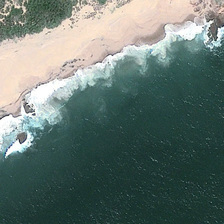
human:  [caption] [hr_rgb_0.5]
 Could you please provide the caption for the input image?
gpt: a yellow beach is between an ocean with white waves and green trees .

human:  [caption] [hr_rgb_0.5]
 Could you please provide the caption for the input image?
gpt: a yellow beach is between an ocean with white waves and green trees .

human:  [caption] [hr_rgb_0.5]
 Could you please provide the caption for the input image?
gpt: a yellow beach is between an ocean with white waves and green trees .

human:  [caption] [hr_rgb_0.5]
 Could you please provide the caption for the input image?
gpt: a yellow beach is between an ocean with white waves and green trees .

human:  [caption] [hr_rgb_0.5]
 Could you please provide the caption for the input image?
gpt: a yellow beach is between an ocean with white waves and green trees .